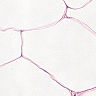
Metastatic tissue present: no